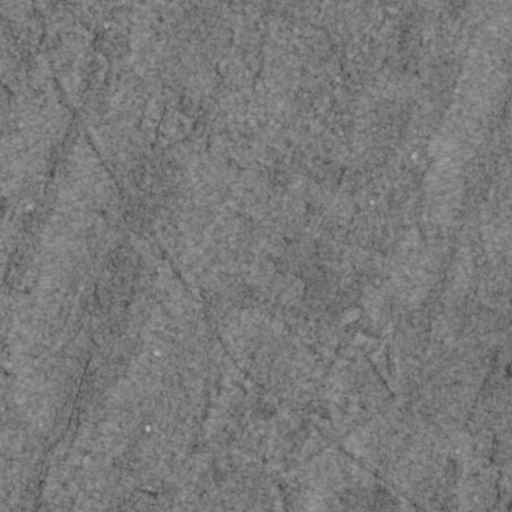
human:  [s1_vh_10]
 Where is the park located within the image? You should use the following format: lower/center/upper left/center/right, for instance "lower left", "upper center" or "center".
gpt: The park is located in the center right of the image.
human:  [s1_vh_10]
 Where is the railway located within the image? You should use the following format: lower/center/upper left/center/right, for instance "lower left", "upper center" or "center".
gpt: The railway is located in the right of the image.
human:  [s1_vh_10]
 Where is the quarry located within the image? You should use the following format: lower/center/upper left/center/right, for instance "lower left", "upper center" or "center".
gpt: There is no quarry in the image.

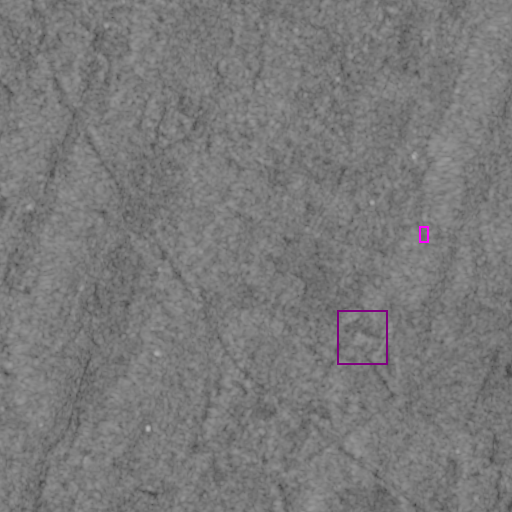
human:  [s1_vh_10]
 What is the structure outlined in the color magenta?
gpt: The structure outlined in magenta is a park.
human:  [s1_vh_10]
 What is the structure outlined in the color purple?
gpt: The structure outlined in purple is a power substation.
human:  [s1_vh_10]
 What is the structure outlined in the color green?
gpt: There is no green outline.